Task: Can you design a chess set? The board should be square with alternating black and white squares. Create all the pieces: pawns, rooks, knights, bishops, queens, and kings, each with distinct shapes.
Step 4382:
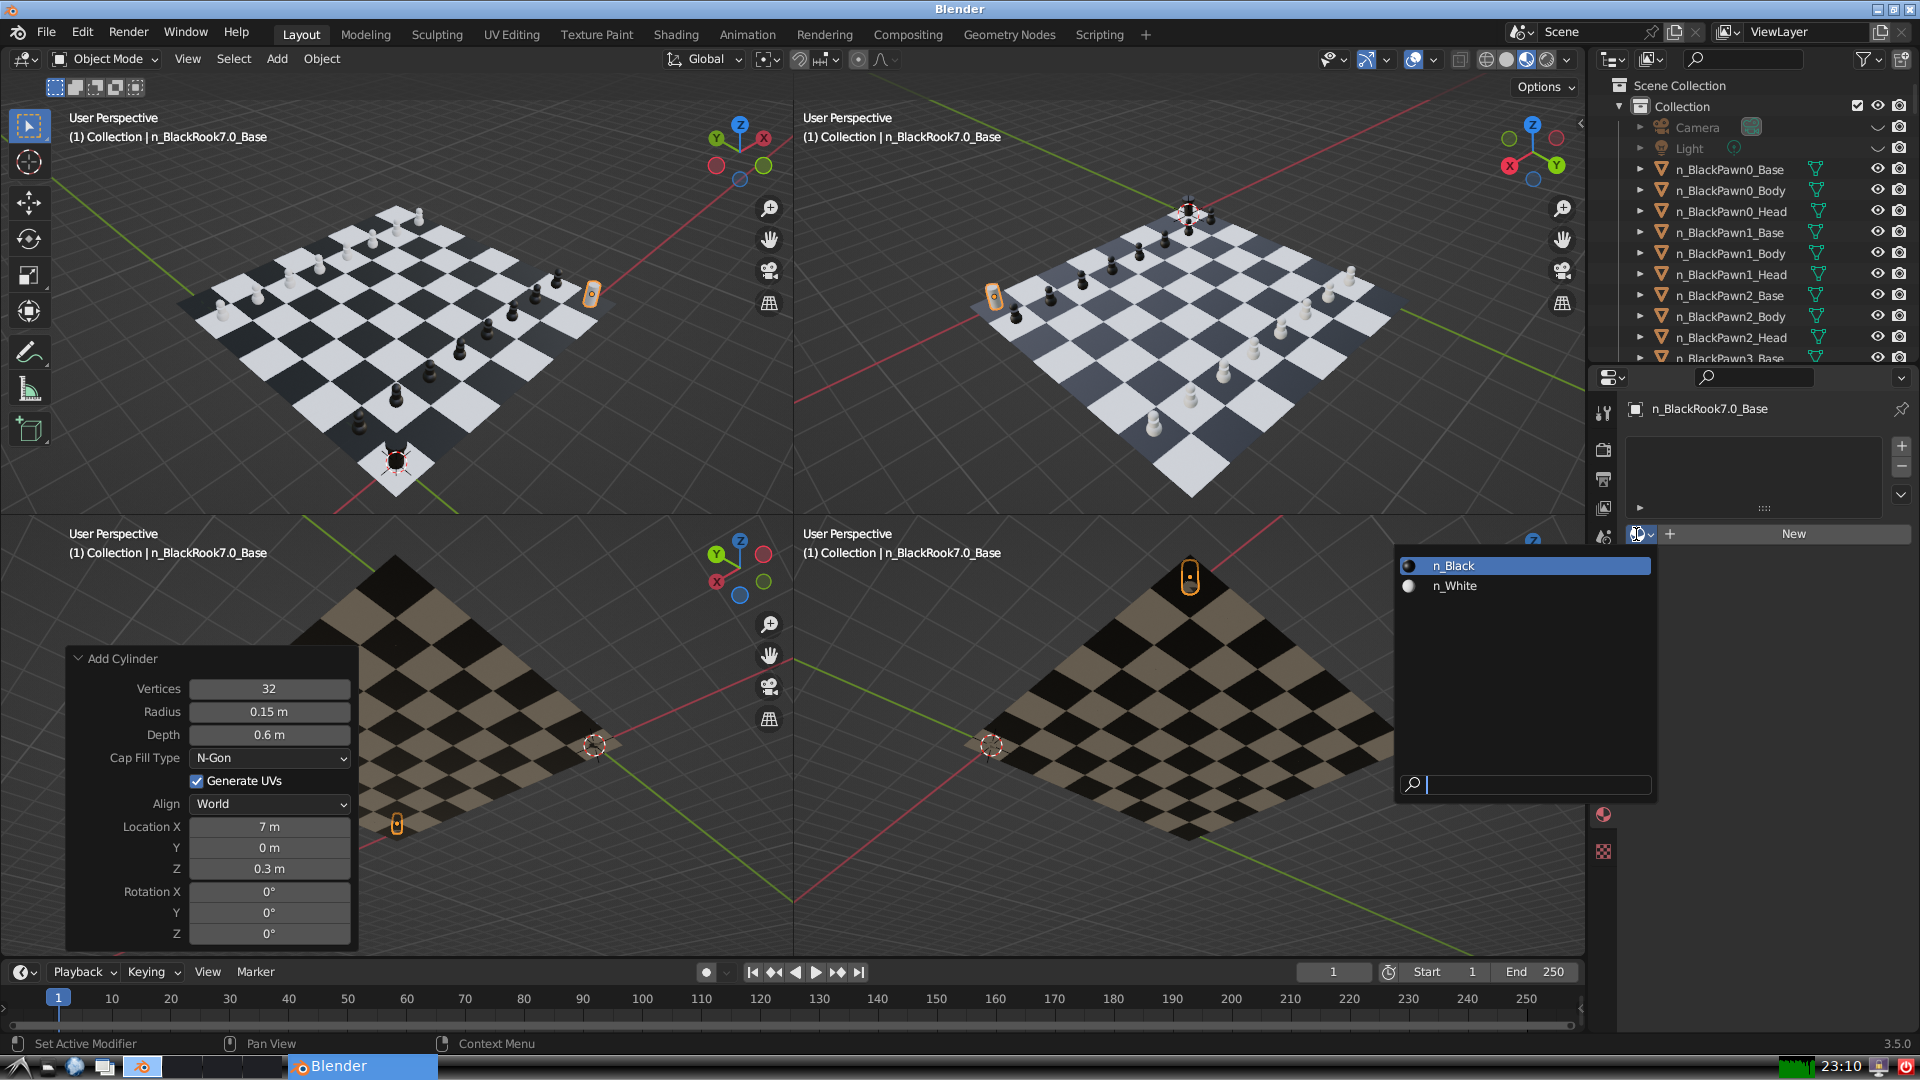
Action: input_text: n_Black